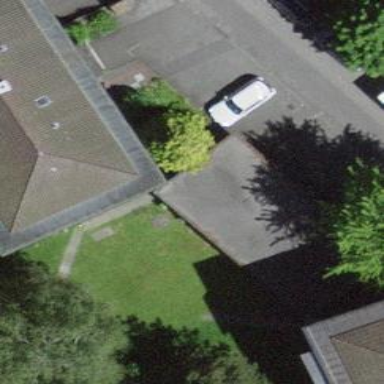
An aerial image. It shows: Garage building.